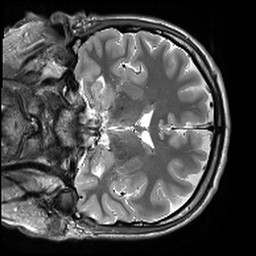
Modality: T2w
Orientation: coronal
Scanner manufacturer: siemens
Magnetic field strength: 3 T
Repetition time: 10.64 s
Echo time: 0.05 s